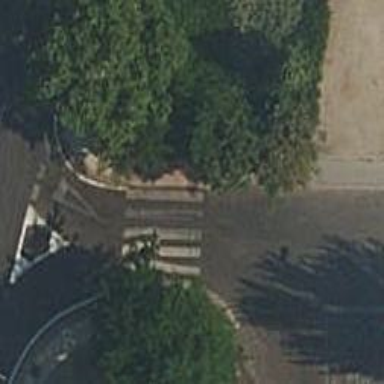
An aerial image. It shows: Marked crossing on the road.